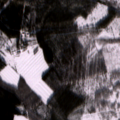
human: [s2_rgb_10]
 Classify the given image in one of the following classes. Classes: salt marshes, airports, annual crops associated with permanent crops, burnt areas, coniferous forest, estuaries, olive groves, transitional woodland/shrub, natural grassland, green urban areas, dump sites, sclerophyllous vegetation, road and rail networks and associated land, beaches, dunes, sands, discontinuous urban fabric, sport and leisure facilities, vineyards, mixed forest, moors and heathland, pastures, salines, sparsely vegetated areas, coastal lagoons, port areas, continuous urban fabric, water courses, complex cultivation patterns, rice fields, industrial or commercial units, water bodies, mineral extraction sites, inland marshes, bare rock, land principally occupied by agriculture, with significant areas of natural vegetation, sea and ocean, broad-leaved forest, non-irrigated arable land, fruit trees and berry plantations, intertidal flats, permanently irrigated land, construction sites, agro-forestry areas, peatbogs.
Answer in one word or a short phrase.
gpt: non-irrigated arable land, broad-leaved forest, coniferous forest, mixed forest, transitional woodland/shrub